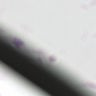
Metastatic tissue present: no